Question: I would like to ask a help in modify axes in control chart in RStudio, by qcc package.
Generated a controlchart type EWMA, in the axes x, appear group, sequencially (that represents each observations), but I need insert an information about year (divide group into sequence of year). I tried using the command (axes), but doesn't work.
Which command or function it is possible to modify to achieve this?
Thank you very for help!

Yours faithfully
Guilherme
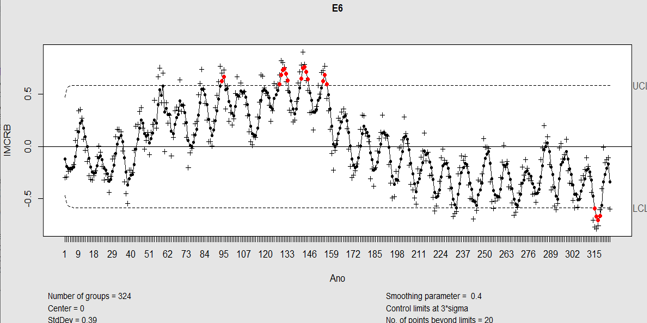
Answer: The 'ewma' function in'qcc' accepts a 'labels' parameter: a character vector of labels for each group.
You could, for instance, do something like:
'''
library(qcc)
data(pistonrings)
attach(pistonrings)
diameter <- qcc.groups(diameter, sample)
label_x <- as.character(seq.Date(from = as.Date("2020/01/01"), length.out = 25, by = "day"))
q2 <-
ewma(
diameter[1:25, ],
center = 0,
lambda = 0.4,
std.dev = 0.57,
nsigmas = 3,
add.stats = FALSE,
labels = label_x
)
'''
And end up with a properly labelled x-axis in your EWMA plot:
<URL>